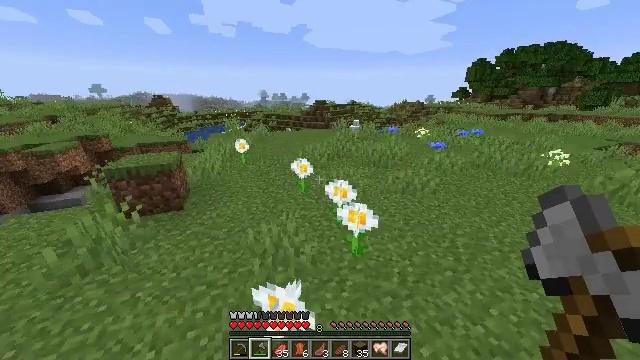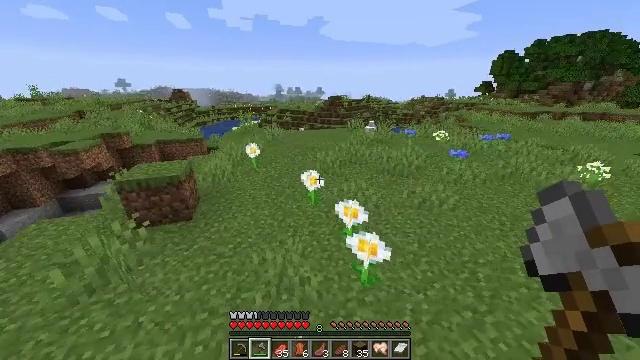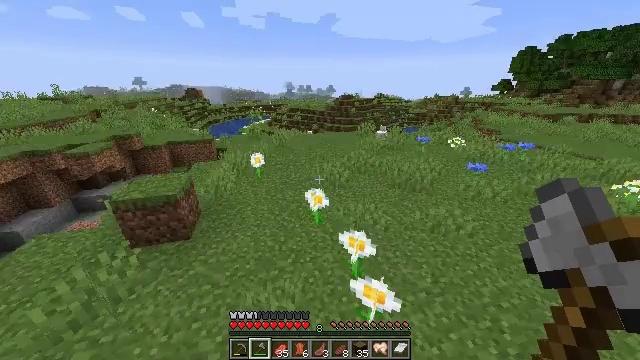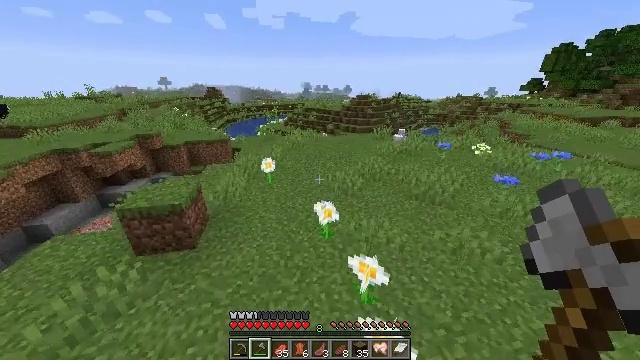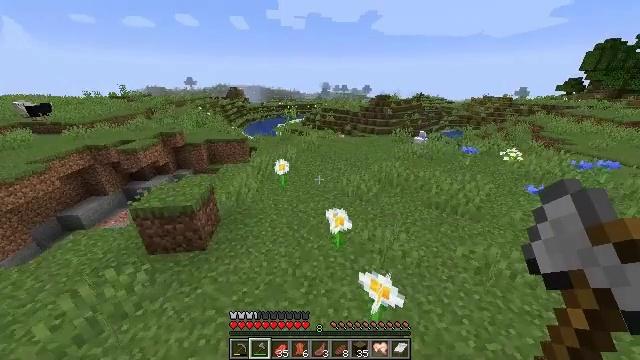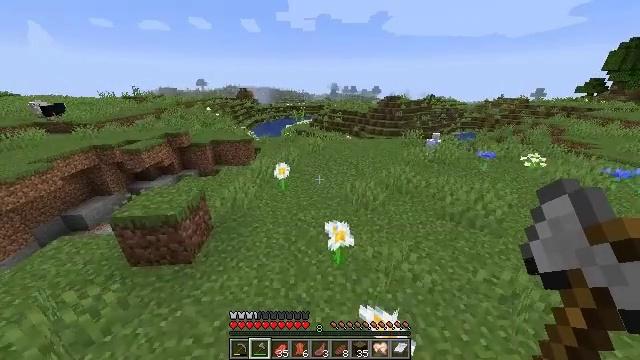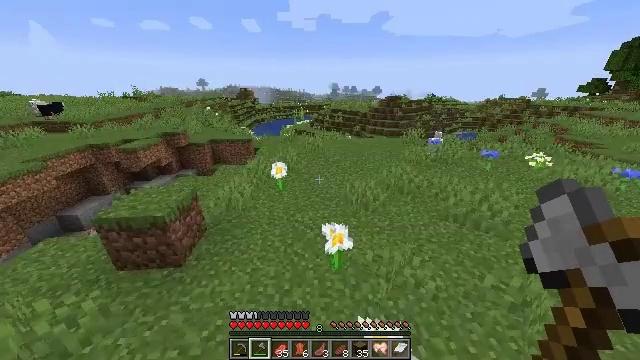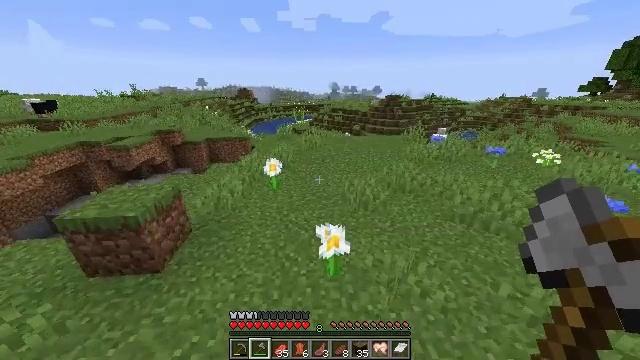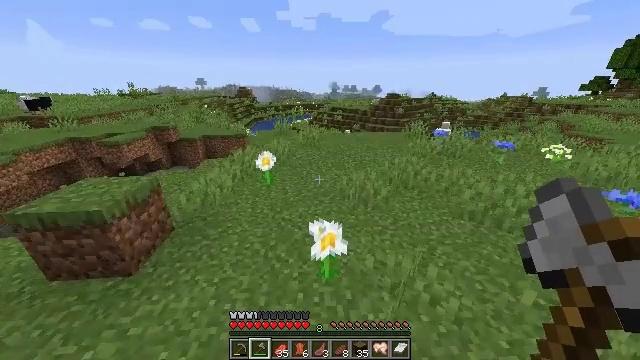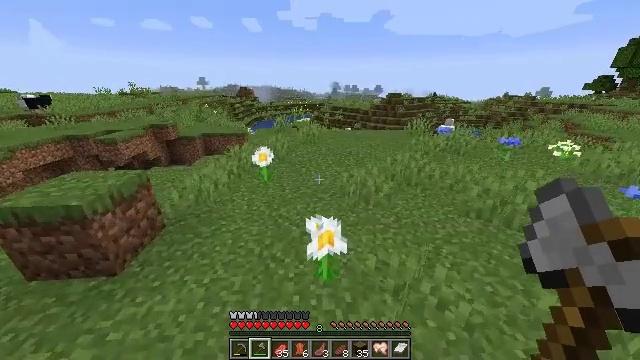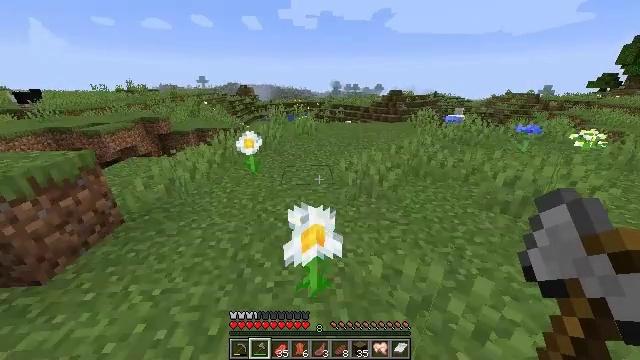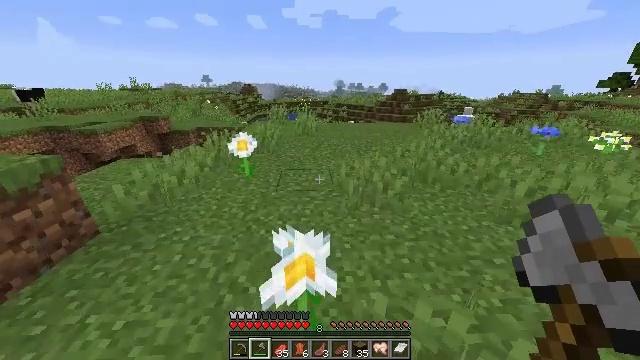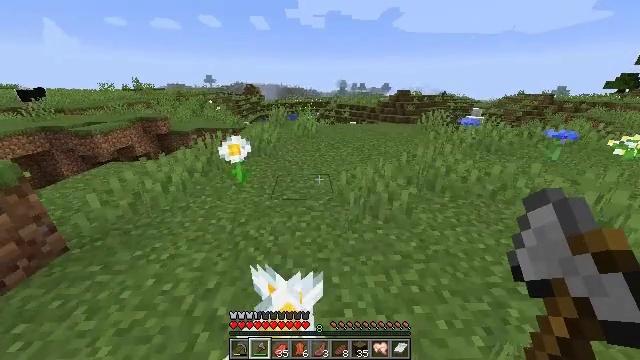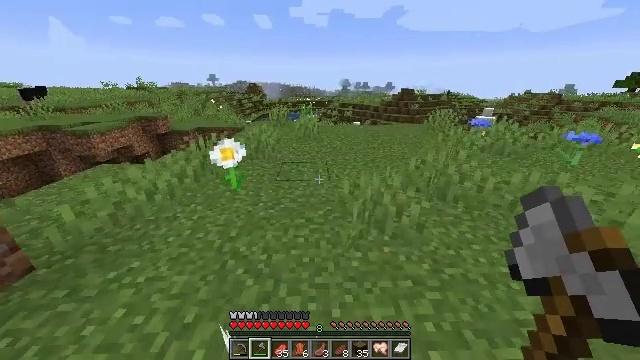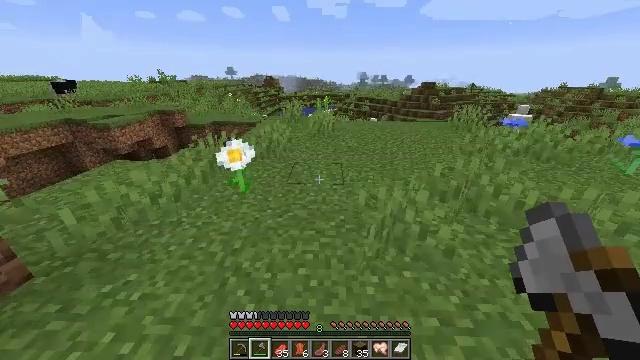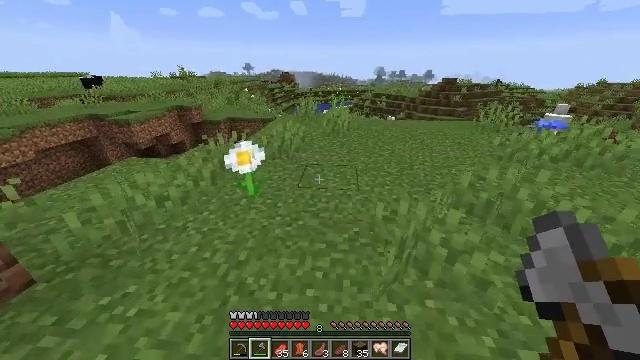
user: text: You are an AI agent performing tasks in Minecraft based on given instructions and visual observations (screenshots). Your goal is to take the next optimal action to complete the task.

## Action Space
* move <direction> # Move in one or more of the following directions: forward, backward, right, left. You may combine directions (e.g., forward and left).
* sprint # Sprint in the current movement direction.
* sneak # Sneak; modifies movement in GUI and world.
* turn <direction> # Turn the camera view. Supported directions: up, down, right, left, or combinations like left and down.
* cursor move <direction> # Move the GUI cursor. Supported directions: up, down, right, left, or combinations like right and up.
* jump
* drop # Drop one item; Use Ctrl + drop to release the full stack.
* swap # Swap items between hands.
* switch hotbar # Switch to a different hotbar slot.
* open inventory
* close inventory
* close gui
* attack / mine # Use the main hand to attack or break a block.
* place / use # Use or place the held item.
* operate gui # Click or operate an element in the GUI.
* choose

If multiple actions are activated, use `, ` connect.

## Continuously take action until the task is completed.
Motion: motion action
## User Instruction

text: Create a torch using the crafting grid.
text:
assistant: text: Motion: move forward, sprint, turn left and down, jump
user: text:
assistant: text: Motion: move forward, turn left, jump
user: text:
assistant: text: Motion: move forward, turn left, jump
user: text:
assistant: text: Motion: move forward, sprint, turn left, jump
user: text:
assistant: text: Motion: move forward, sprint, turn left, jump
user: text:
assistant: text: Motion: move forward, sprint, jump
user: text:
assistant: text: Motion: move forward, sprint, jump
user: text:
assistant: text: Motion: move forward
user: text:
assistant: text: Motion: move forward
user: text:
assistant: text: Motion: move forward
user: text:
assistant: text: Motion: move forward
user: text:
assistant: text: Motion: move forward
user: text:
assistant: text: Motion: move forward
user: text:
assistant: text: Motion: move forward, turn left and down
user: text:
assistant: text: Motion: move forward, turn left
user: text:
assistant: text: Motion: move forward
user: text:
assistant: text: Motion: move forward, turn left and up
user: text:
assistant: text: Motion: move forward, turn left and up
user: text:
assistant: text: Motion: move forward, turn left
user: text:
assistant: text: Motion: move forward, turn left
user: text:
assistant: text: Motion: move forward, sprint, turn left
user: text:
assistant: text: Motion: move forward, sprint, turn left
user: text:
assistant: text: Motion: move forward, sprint
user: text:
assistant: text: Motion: move forward, sprint, turn left and down
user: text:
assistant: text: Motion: move forward, sprint, turn left and down
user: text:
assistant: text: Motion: move forward, sprint
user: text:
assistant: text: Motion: move forward
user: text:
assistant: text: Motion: move forward
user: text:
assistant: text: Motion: move forward and move right
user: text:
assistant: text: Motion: move forward and move right, turn left and down